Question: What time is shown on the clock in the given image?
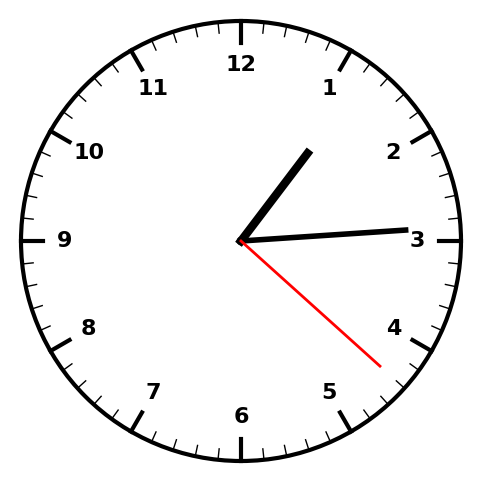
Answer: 01:14:22